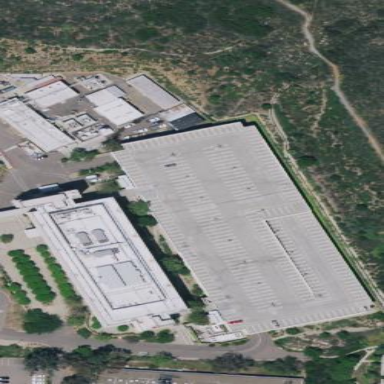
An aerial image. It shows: Multi-storey parking building.